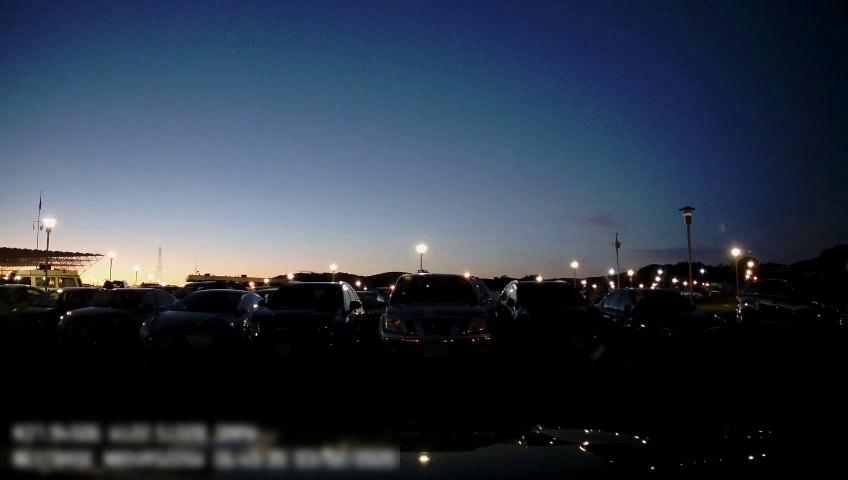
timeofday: Night
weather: Other
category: Drivable Space
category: Vehicles | SUV
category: Vehicles | Car
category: Vehicles | SUV
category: Vehicles | Truck
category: Vehicles | SUV
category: Vehicles | Car
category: Vehicles | Car
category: Vehicles | Car
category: Vehicles | Car
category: Vehicles | Other LV
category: Vehicles | SUV